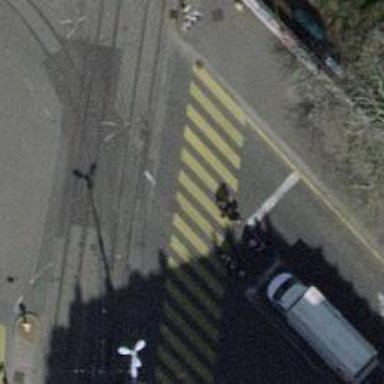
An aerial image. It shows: Asphalt footway with zebra crossing.